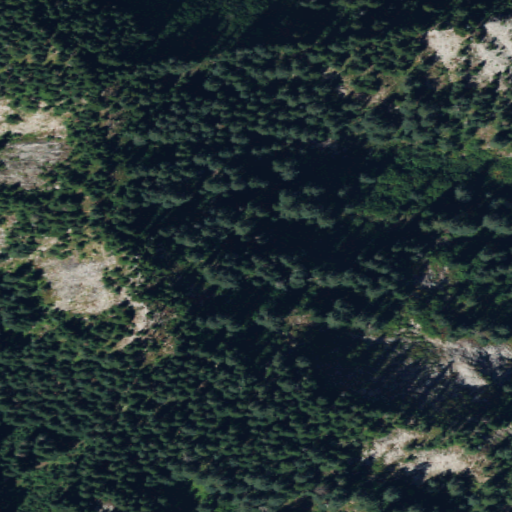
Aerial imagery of mountain in Washington named Goat Mountain containing evergreen forest and shrub